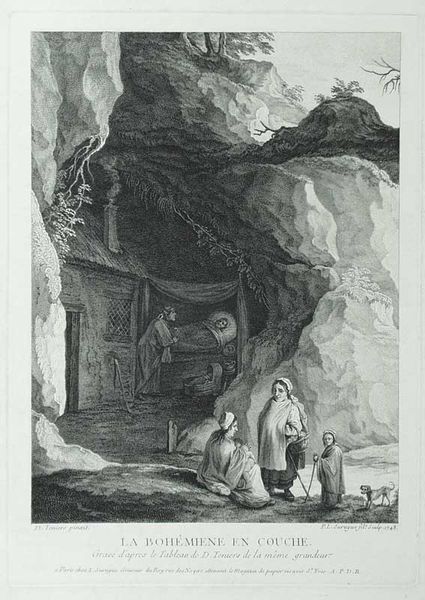
Titel: La bohêmiene en couche
Künstler: Pierre Louis Surugue
Standort: Karlsruhe
Institution: Staatliche Kunsthalle Karlsruhe
Schlagwörter: baum, berg, dunkel, felsen, feuer, gestein, mann, schatten, schlaf, umhang, weiß, bäume, frauen, landschaft, menschen, sitzen, fenster, frankreich, frau, grau, hell, schwarz, tür, zeichnung, haus, hund, tier, tiere, leute, rock, alt, arm, stehen, stein, steine, tod, tot, toter, signatur, vorhang, natur, busch, büsche, gitter, hütte, rauch, boden, decke, familie, kind, personen, pflanzen, höhle, kamin, kinder, schornstein, stock, schrift, liegen, schlafen, stab, fels, gebirge, grafik, türe, baby, besucher, französisch, romantik, dampf, not, kissen, kopftuch, rauchen, bett, besen, schwanger, flechten, wohnhaus, alter, krank, wurzel, druck, lithographie, druckgrafik, radierung, stich, titel, text, wurzeln, rauchend, sterben, kranker, vergittert, krankheit, wanderer, grotte, franziskus, heiliger, erleuchtung, kupferstich, kranke, krankenbett, krankenhaus, sorgen, geburt, krippe, wiege, lager, hospital, eremit, bohemien, pilger, liegender, gebärende, seriendruck, kinde, bäumen, schwangerschaft, boheme, propotionen, grippe, felsengrotte, innere, rauchfang, couche, bohemiene, menschebn, felsöffnung, baum zweig, la bohemiene, krankehaus, bohemene, la bohème en couche